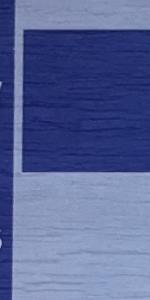
Label: Empty